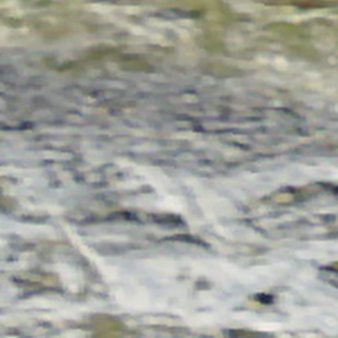
Label: other